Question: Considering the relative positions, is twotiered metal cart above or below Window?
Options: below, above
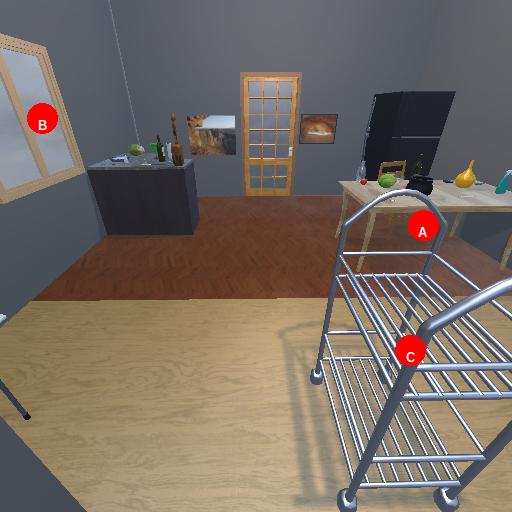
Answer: below